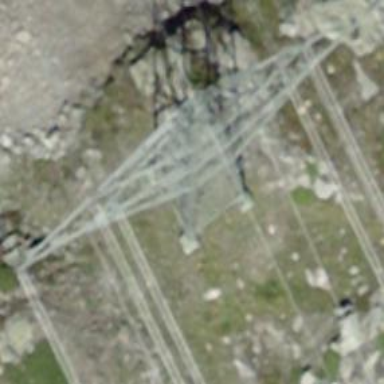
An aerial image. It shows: Power line in the image.